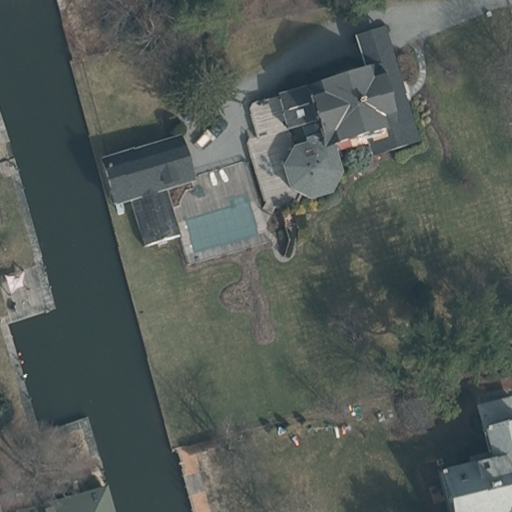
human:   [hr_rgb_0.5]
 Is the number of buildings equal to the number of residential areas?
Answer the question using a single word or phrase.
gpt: no

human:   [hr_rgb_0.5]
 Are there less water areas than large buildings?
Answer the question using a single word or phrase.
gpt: no

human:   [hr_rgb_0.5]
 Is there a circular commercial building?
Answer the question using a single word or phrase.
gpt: no

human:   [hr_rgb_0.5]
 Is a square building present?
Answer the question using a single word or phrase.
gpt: no

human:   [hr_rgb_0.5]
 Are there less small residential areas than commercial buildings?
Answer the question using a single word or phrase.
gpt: no

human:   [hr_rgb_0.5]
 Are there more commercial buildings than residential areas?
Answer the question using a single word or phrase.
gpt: no

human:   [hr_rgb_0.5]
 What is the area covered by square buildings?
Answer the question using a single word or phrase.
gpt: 0m2

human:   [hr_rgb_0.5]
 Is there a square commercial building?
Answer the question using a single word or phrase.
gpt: no

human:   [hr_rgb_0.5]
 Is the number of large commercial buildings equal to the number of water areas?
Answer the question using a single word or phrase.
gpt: no

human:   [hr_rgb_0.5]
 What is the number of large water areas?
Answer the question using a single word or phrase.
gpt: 1

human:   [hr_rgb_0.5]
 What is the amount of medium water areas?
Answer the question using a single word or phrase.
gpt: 0

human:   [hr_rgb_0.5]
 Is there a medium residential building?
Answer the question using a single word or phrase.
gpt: yes

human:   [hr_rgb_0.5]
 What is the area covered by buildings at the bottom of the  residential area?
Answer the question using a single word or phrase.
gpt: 0m2

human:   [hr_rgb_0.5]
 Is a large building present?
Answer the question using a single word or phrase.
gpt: yes

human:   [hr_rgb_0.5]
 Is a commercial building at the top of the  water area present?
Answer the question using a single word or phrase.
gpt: no

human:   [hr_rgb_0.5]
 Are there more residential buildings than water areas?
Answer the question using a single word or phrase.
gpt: yes

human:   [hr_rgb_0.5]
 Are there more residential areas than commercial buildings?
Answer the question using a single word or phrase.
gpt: yes

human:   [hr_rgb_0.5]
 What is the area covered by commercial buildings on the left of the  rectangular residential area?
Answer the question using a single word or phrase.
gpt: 0m2

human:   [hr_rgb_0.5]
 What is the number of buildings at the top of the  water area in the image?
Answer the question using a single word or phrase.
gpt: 2

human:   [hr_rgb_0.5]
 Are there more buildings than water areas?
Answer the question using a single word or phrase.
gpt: yes

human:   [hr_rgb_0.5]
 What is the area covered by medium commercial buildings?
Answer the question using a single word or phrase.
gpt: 0m2

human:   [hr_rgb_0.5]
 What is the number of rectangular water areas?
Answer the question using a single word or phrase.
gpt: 1

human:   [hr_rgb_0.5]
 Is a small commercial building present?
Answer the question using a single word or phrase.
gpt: no

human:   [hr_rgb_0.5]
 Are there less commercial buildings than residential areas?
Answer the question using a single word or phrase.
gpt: yes

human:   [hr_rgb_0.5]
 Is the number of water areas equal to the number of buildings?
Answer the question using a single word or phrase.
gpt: no

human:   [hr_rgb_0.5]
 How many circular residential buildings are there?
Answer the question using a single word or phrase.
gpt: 0

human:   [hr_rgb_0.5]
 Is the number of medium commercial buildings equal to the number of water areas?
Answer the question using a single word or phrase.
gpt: no

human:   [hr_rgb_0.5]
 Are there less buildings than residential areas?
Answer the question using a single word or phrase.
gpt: no

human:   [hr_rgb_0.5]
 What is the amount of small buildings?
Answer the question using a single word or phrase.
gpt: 2

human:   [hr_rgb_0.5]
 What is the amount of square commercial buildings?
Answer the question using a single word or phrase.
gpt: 0

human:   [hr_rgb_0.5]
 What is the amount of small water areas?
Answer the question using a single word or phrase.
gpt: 0

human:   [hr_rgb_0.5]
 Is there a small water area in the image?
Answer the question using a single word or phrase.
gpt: no

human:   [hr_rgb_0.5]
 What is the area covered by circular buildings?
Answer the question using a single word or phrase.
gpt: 0m2

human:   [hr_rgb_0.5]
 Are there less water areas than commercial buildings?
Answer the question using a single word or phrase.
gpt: no

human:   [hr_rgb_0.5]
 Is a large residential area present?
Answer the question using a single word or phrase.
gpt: yes

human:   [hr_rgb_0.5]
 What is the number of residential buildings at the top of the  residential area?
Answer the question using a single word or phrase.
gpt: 4